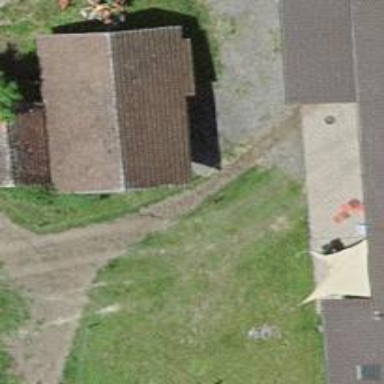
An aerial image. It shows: Garage building.